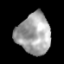
Tissue: lung
Cell type: T cells
Senescence score: 0.1989
Nuclear area (px): 1339
Mean DAPI intensity: 164.393